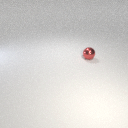
small red metal sphere